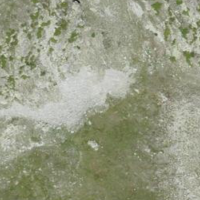
EUNIS habitat code: 48
Species observed at this site:
Zygaena exulans